Question: Do you know why the 'getVisibleValues()' function doesn't return any values? I would like to get a filtering criterion, for example in this case (screenshot) I'd like to get the 'A' value. I tried 'getCriteriaValues()' , 'getValues()'and it doesn't work too. It doesn't not return any values. Only the 'getHiddenValues()' function works and returns "B, C, D" correctly.

'''
function myFunction() {
var sheet = SpreadsheetApp.getActiveSpreadsheet().getSheetByName('Test1');
var filter = sheet.getRange('A1:C').getFilter();
var values = filter.getColumnFilterCriteria(3).getVisibleValues();
Logger.log(values);
}
'''
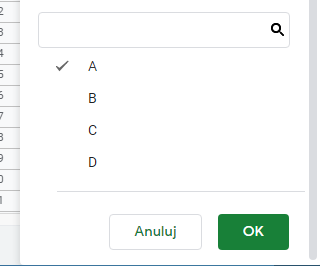
Answer: This seems to be a bug. You can report in the <URL>.
### This method is not currently supported:
See issue <URL>:
> Status: Won't Fix (Intended Behavior) Hello,Unfortunately those methods are not currently supported. As you try to
use them in your script you will see an Exception message:Visible values are not currently supported. As an alternative specify
a list of hidden values that excludes the values that should be
visible.Hidden values are supported.
You could create a separate function to simulate this:
'''
function test_getVisibleValues() {
const sheet = SpreadsheetApp.getActiveSpreadsheet().getSheetByName("Test1");
const columnRange = sheet.getRange("C2:C");
const filter = columnRange.getFilter();
const visibleValues = getVisibleValues(filter, columnRange);
console.log(visibleValues);
}
/**
* Returns the values to show.
* Simulates https://developers.google.com/apps-script/reference/spreadsheet/filter-criteria#getvisiblevalues
* @param {Filter} filter
* @param {Range} range
* @returns {string[]}
*/
function getVisibleValues(filter, range) {
const filterCriteria = filter.getColumnFilterCriteria(range.getColumn());
const hiddenValues = filterCriteria.getHiddenValues();
const allNonBlankValues = range.getValues().filter(String);
const uniqueValues = Array.from(new Set(allNonBlankValues));
// filter unique values that aren't hidden
return uniqueValues.flat().filter(value => !hiddenValues.includes(value));
}
'''